Field crop: tomato
Growth stage: 1
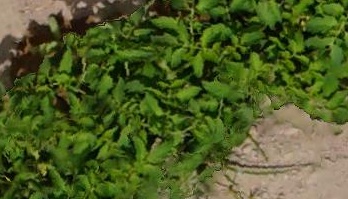
Species: tomato